Field crop: tomato
Growth stage: 1
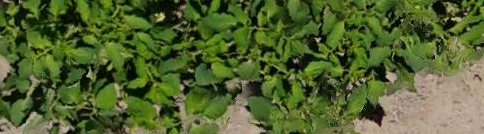
Species: tomato